Field crop: tomato
Growth stage: 1
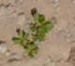
Species: portulaca